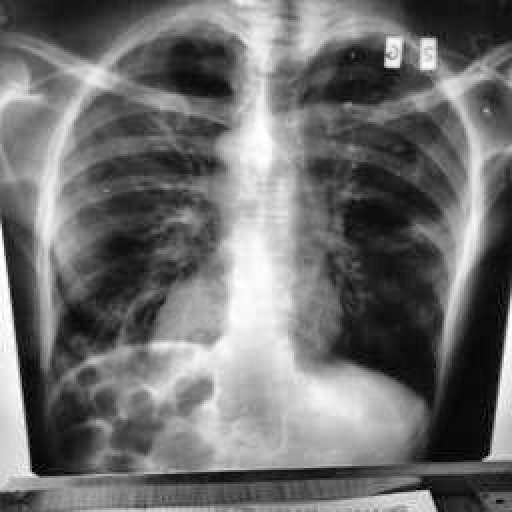
Finding: TUBERCULOSIS